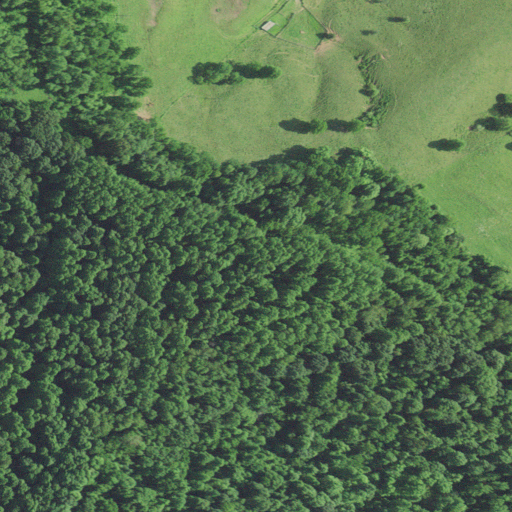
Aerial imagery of mountain in West Virginia named Wilson Knob containing deciduous forest, pasture, and mixed forest